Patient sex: M
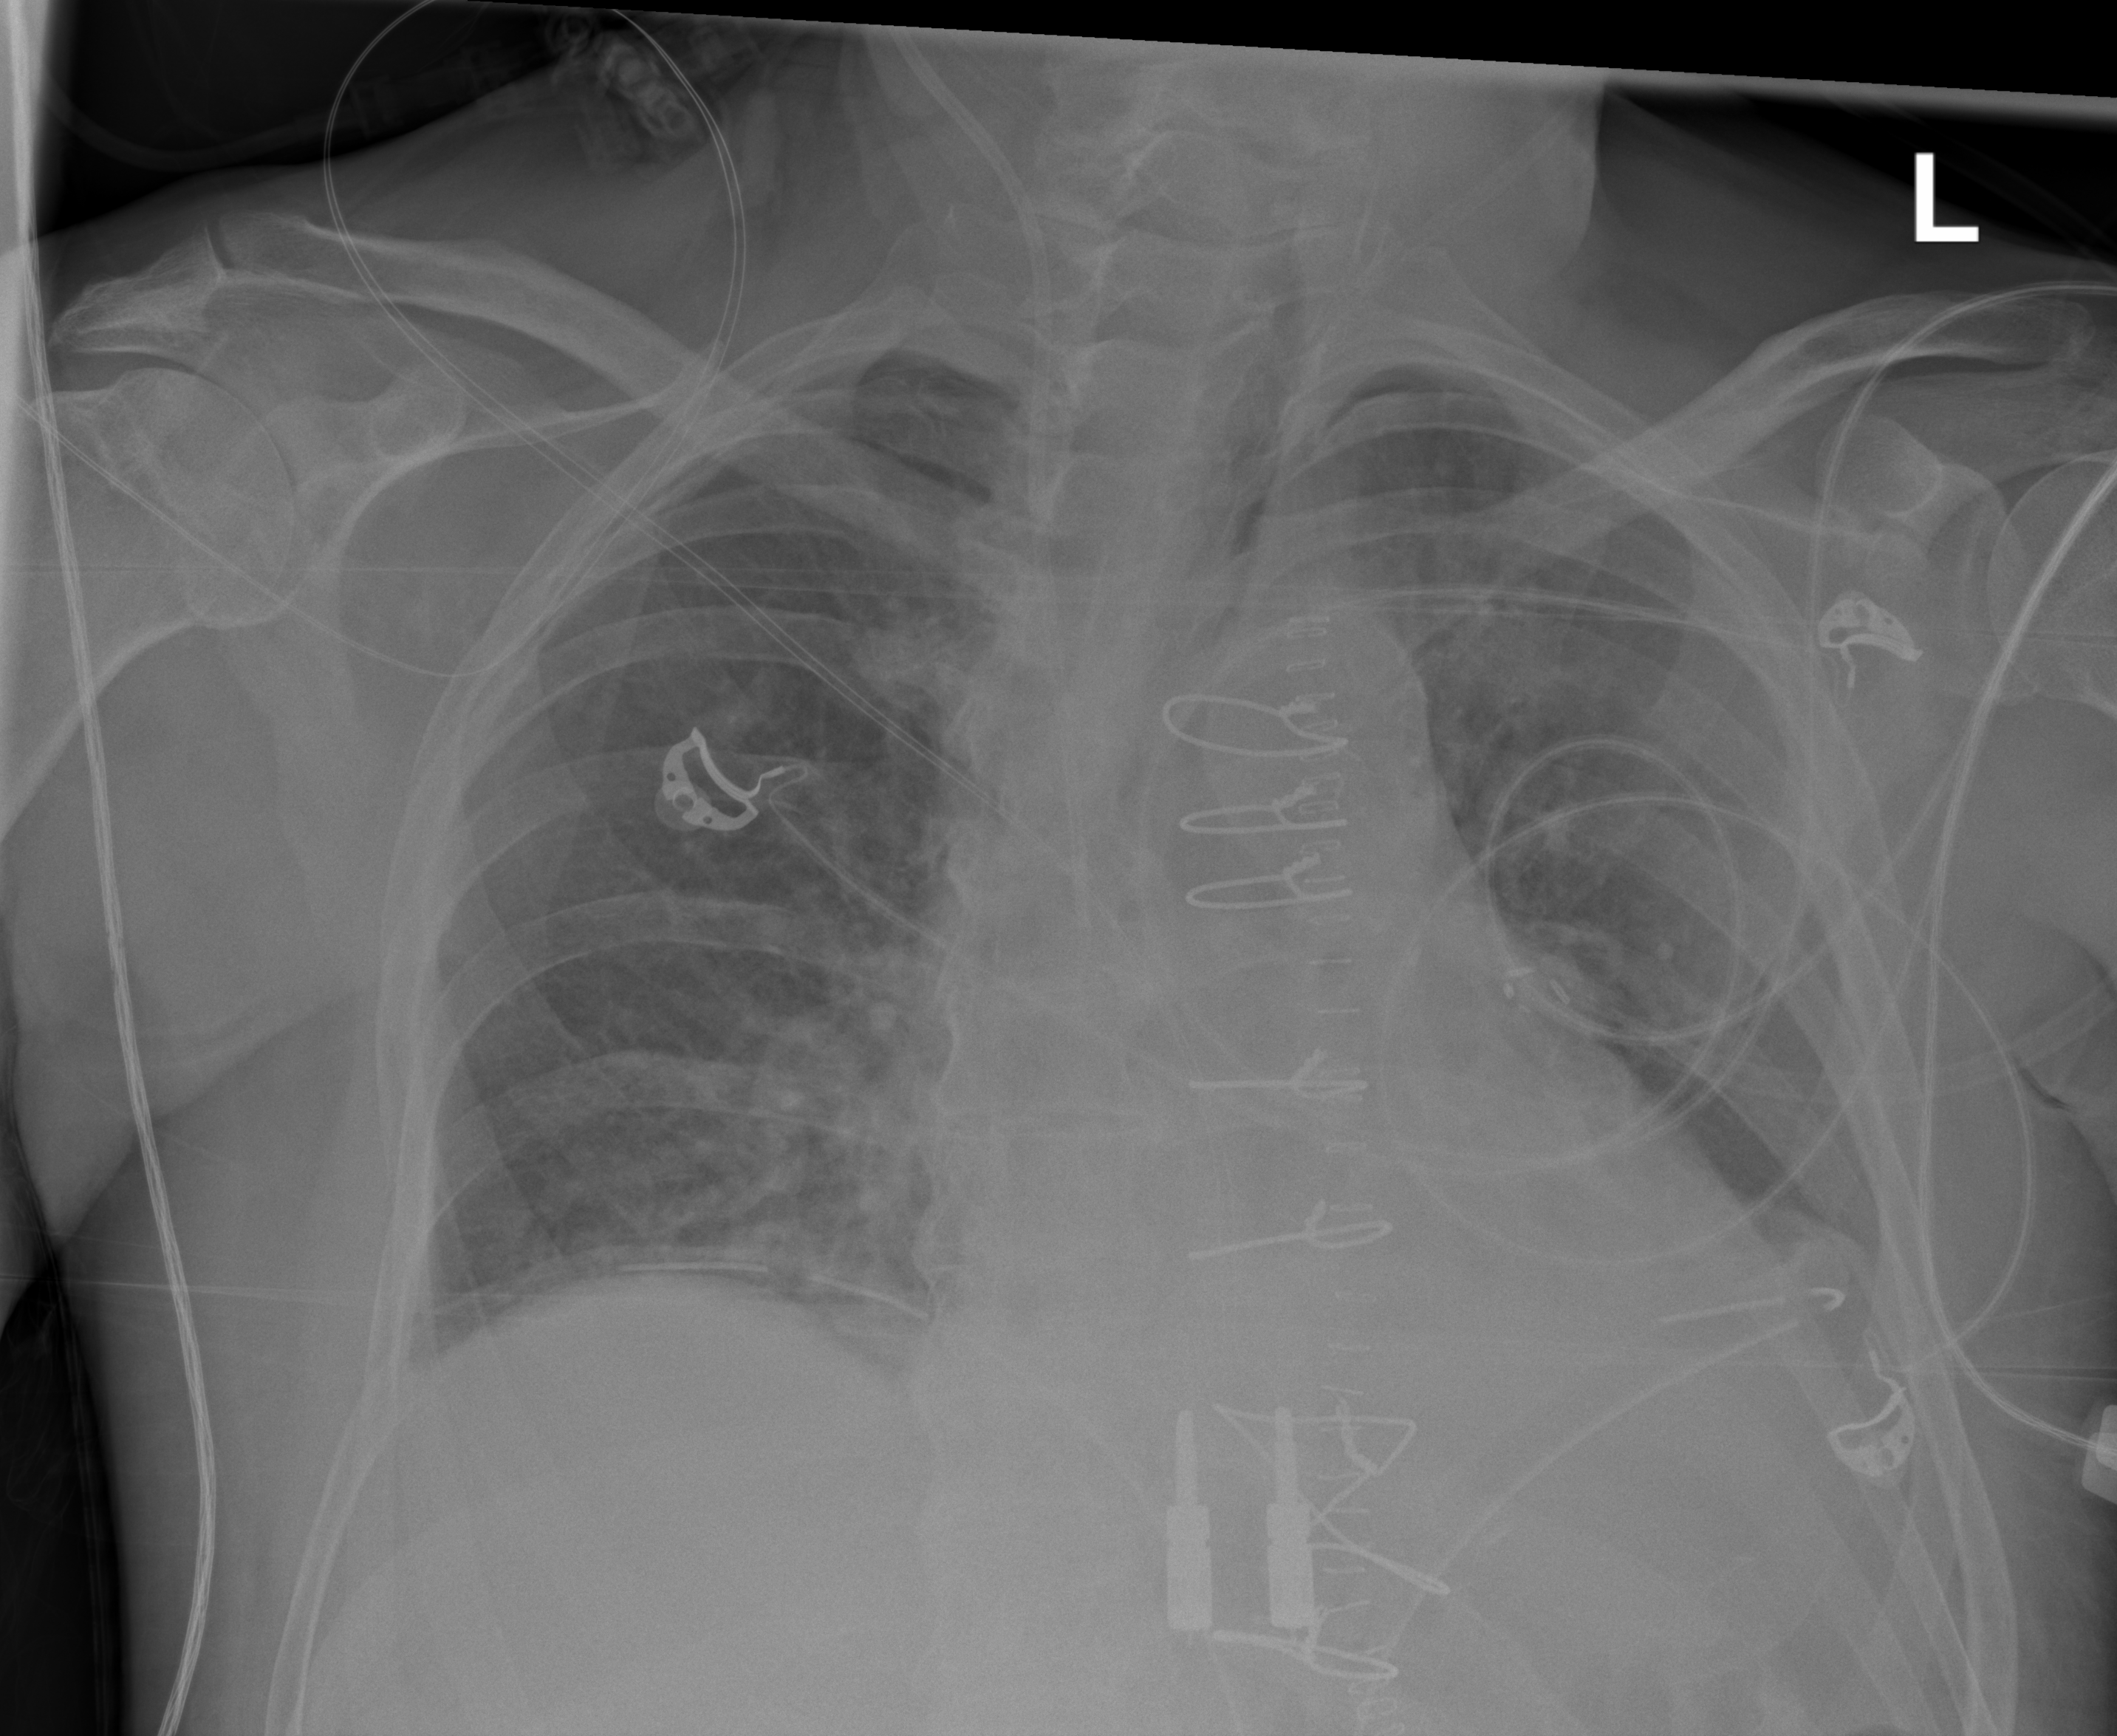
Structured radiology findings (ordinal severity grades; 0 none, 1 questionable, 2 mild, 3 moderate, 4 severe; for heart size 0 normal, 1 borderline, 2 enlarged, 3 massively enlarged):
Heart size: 1
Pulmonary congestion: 1
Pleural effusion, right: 2
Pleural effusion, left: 2
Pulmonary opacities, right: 2
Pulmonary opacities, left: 2
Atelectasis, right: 2
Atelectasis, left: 2